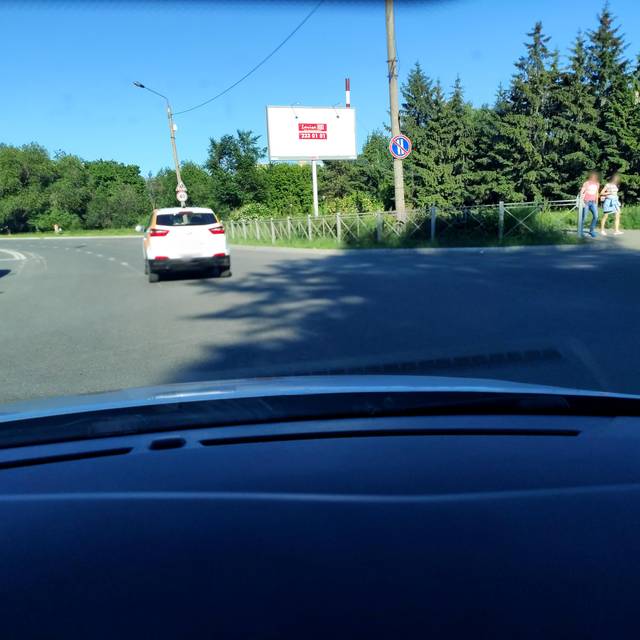
Region: Russia
Coordinates: 55.765, 49.178